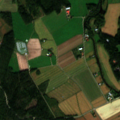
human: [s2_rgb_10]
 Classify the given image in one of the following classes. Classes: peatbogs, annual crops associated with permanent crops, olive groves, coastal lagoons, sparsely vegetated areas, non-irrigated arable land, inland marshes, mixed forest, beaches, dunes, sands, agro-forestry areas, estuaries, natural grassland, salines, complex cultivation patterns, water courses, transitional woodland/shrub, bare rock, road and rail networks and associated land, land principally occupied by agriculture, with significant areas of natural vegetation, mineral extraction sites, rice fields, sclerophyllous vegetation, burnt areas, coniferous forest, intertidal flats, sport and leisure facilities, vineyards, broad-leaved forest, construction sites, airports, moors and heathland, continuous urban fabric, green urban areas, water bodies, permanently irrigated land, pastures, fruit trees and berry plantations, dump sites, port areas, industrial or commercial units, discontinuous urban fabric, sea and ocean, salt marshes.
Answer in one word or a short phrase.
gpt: non-irrigated arable land, land principally occupied by agriculture, with significant areas of natural vegetation, coniferous forest, mixed forest